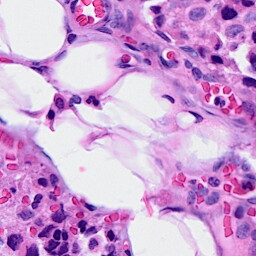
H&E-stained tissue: Breast